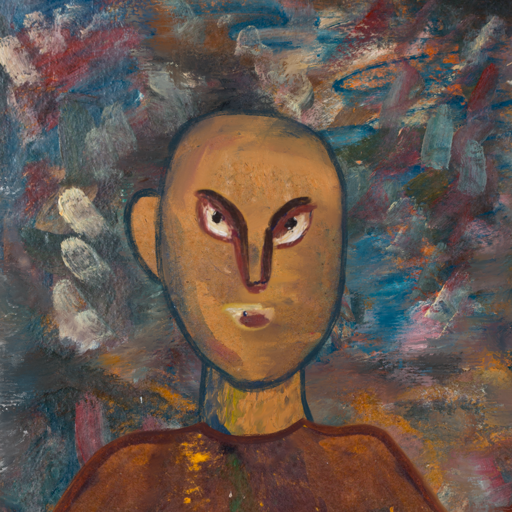
Background: Boggyland, Head And Neck Front: In_The_Sun, Face Front: After_Raid, Bust: Comrade, Hair Front: Blank, Head Accessory: Blank, Second Necklace: Blank, Necklace: Blank, Baby: Blank